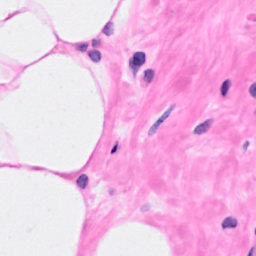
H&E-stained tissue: Breast